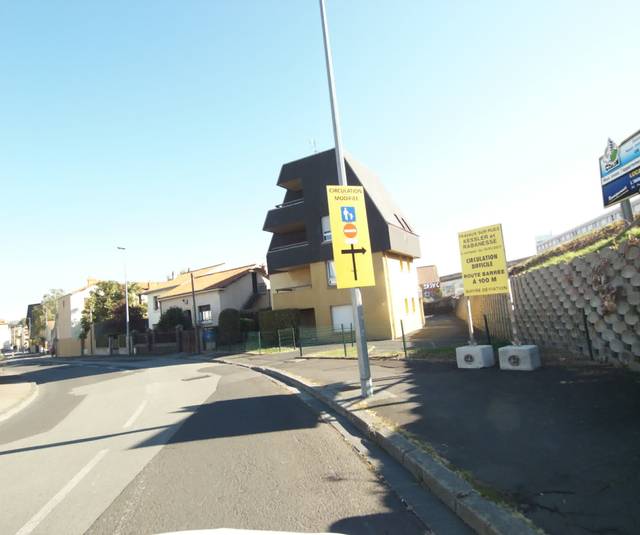
Region: France
Coordinates: 45.767, 3.087